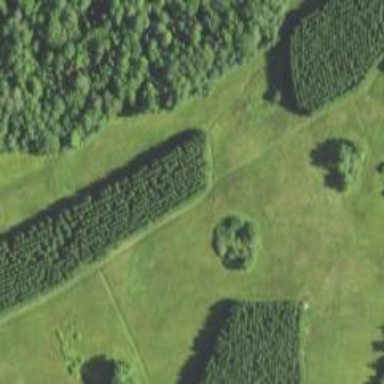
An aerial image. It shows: Orchard.